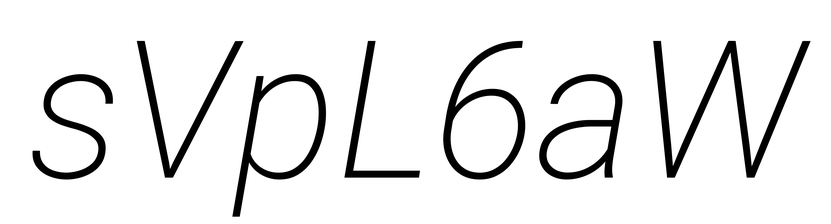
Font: Roboto-Italic_ExtraLight_Italic